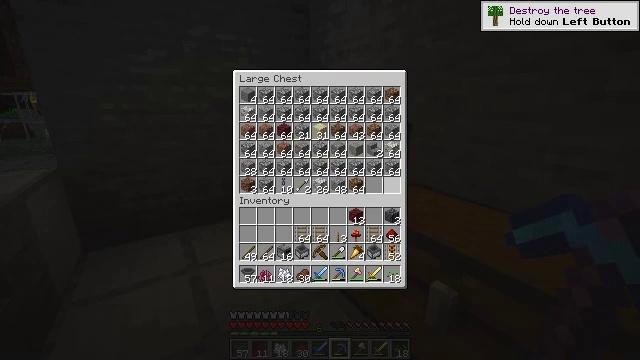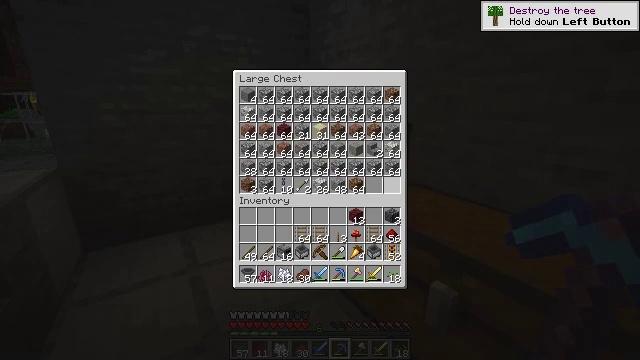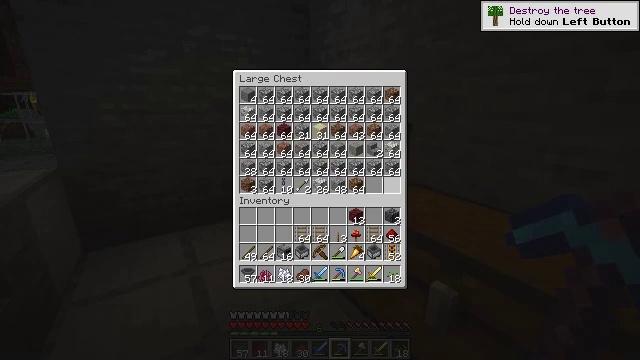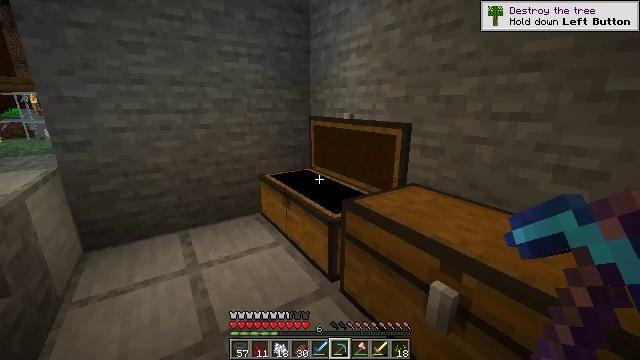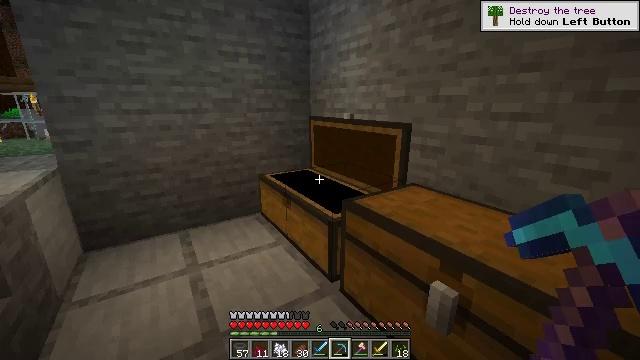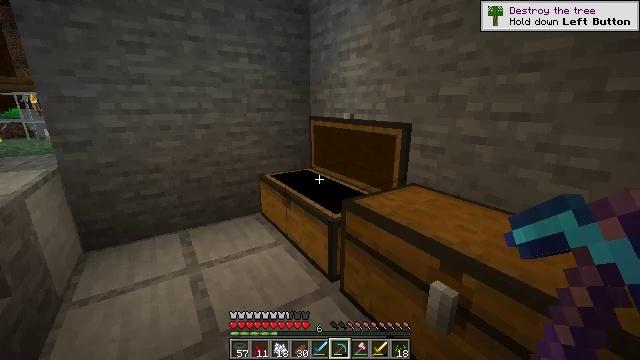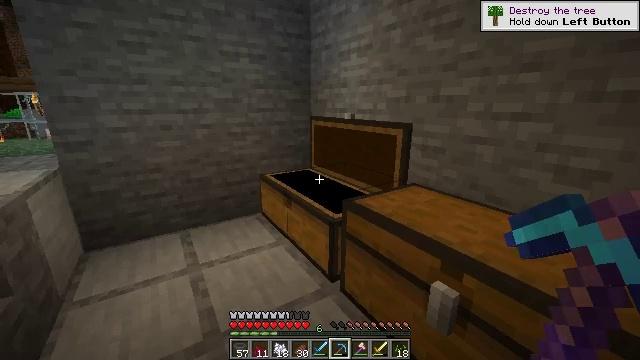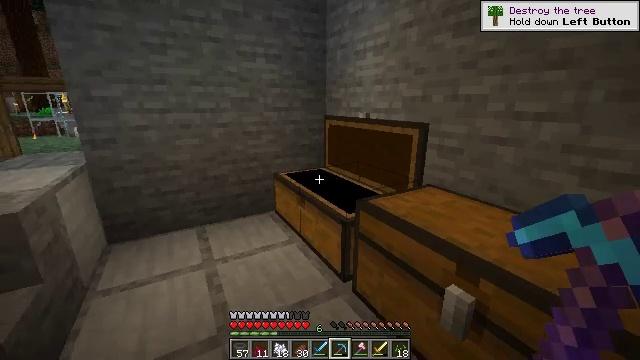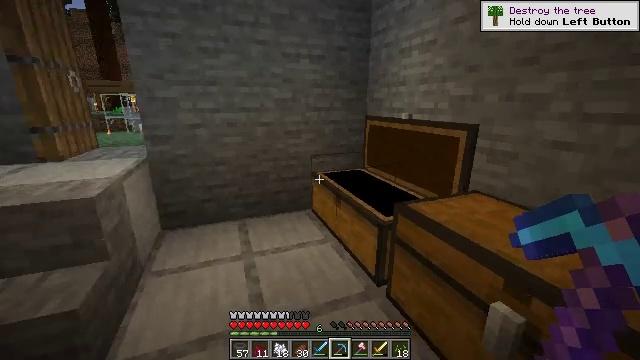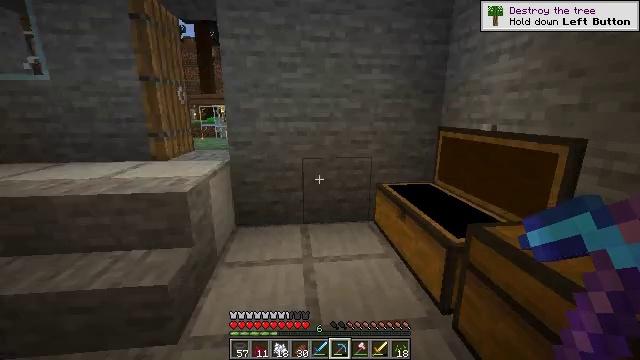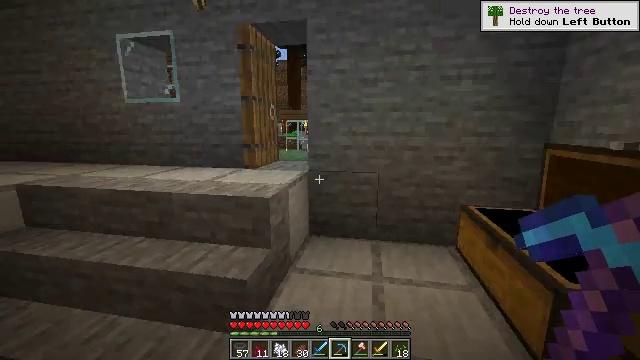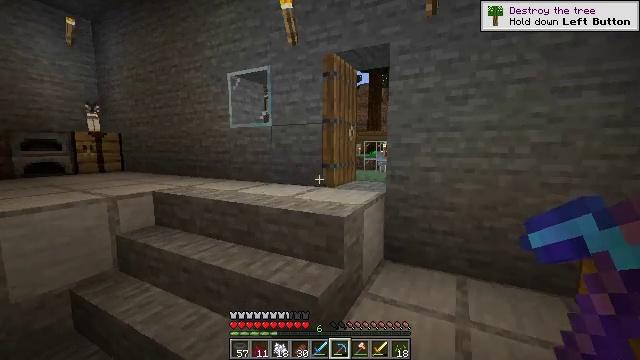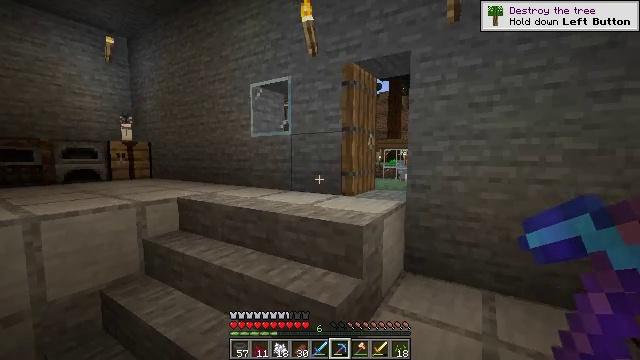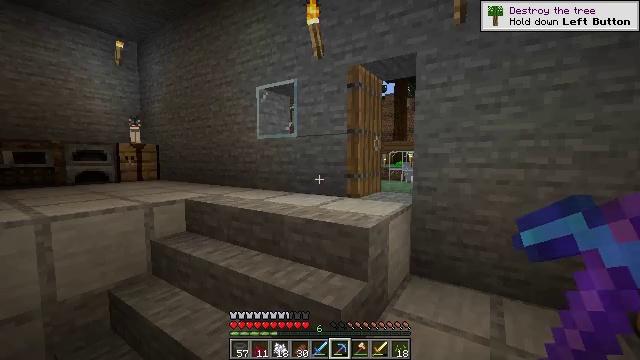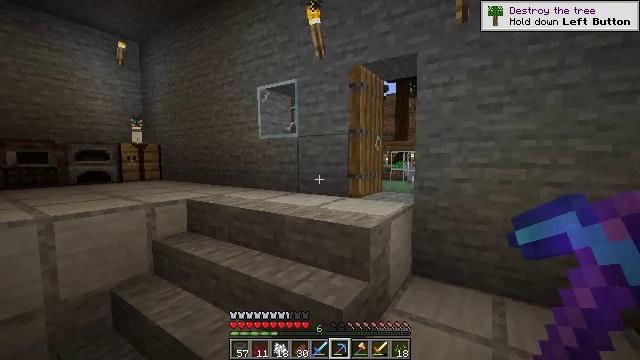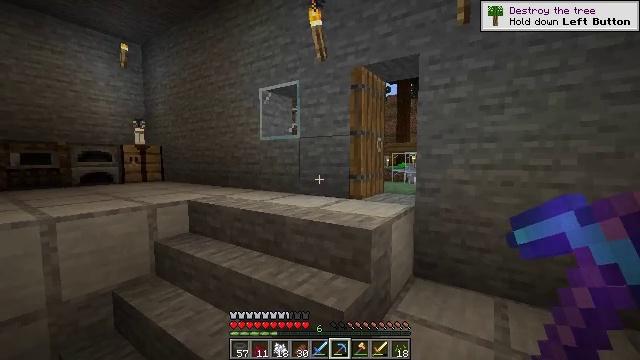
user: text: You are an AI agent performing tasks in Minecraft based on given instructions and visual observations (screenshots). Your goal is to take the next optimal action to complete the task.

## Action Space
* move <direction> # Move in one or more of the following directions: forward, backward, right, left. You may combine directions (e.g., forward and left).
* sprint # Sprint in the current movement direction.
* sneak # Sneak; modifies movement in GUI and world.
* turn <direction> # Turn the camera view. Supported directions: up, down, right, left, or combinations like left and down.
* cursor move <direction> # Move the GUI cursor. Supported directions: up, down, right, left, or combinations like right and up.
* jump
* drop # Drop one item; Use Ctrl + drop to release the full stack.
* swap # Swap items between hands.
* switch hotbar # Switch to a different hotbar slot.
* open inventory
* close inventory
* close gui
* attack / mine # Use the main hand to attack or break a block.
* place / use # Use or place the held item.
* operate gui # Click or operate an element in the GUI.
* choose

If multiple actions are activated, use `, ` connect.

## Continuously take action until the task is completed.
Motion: motion action
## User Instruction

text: Destroy the spruce leaves to get sticks and saplings.
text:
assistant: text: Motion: no_op
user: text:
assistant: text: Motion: no_op
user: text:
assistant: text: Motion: no_op
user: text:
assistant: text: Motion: no_op
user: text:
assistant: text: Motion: no_op
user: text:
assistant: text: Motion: no_op
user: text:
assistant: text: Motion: turn left
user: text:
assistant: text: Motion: turn left
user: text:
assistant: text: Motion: turn left and up
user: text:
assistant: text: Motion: turn left and up
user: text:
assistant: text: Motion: turn left and up
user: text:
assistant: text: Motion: turn left and up
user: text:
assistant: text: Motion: turn left
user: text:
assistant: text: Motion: no_op
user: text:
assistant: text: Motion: no_op
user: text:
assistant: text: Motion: no_op
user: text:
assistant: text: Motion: no_op
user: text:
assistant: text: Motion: no_op
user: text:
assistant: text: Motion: no_op
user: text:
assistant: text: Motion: no_op
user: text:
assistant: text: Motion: no_op
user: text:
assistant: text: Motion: no_op
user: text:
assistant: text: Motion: no_op
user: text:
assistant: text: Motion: no_op
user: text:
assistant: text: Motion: no_op
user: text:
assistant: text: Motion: no_op
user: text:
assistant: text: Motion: no_op
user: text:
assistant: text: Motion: no_op
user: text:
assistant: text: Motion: no_op
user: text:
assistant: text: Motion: no_op